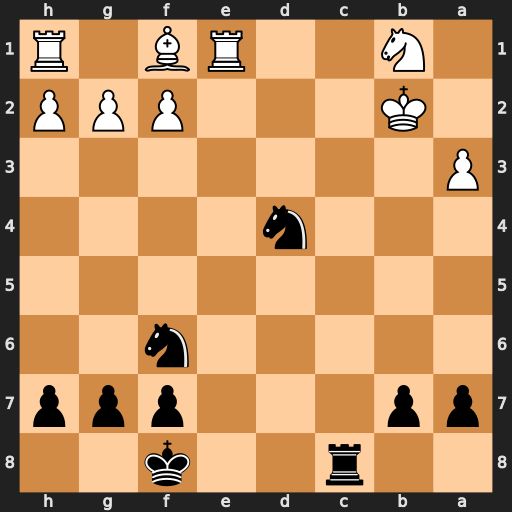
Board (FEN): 2r2k2/pp3ppp/5n2/8/3n4/P7/1K3PPP/1N2RB1R
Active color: b
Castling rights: -
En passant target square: -
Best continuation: Rc2+ Ka1 Nb3#